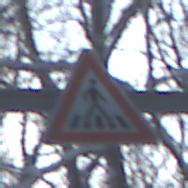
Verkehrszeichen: FussgaengerueberwegLinks
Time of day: MorningAfternoon
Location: Outdoor (Nature)
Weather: Clear
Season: Winter
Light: Natural